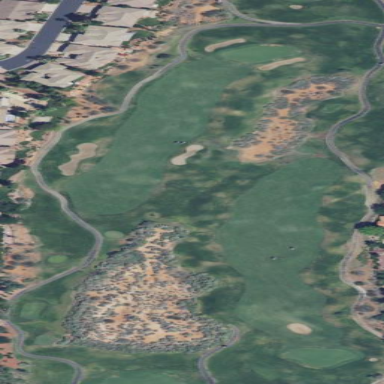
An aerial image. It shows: Area of rough grass used for golf.